Question: XAML
'''
<Window x:Class="WpfApplication1.MainWindow"
xmlns="http://schemas.microsoft.com/winfx/2006/xaml/presentation"
xmlns:x="http://schemas.microsoft.com/winfx/2006/xaml"
Title="MainWindow" Height="350" Width="525">
<Grid>
<DataGrid Height="117" HorizontalAlignment="Left" Margin="43,12,0,0" Name="dataGrid1" VerticalAlignment="Top" Width="200"
ItemsSource="{Binding}" AutoGenerateColumns="False" >
<DataGrid.Columns>
<DataGridTextColumn
Header="Id" Binding="{Binding Id}"/>
<DataGridTextColumn
Header="Name" Binding="{Binding Name}"/>
</DataGrid.Columns>
</DataGrid>
'''
'''
<DataGrid AutoGenerateColumns="True" Height="117" HorizontalAlignment="Left" ItemsSource="{Binding}" Margin="43,135,0,0" Name="dataGrid2" VerticalAlignment="Top" Width="429">
</DataGrid>
</Grid>
</Window>
'''
DATA
'''
namespace WpfApplication1
{
public class Foo
{
public int Id { get; set; }
public string Name { get; set; }
}
class Data
{
public static IEnumerable<Foo> Foos
{
get
{
for (int i = 0; i < 5; i++)
{
yield return new Foo { Id = i, Name = "Foo" + i.ToString() };
}
}
}
}
}
'''
INIT
'''
public partial class MainWindow : Window
{
public MainWindow()
{
InitializeComponent();
dataGrid1.DataContext = Data.Foos;
dataGrid2.DataContext = Data.Foos; // corrected thanks to post/answer
}
}
'''
RESULT
After correction from poster (thanks!) I have the right number of rows but no columns. (this is what I was seeing before I put together this post and would have been the original question if I hadn't goofed up)

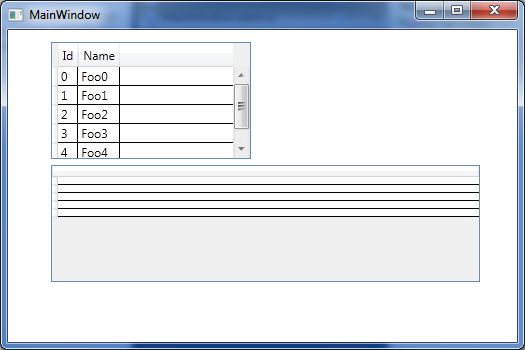
Answer: EDIT:
Try this
'''
dataGrid1.DataContext= new ObservableCollection<Foo>(Data.Foos);
dataGrid2.DataContext= new ObservableCollection<Foo>(Data.Foos);
'''
And here's some useful material on <URL>.